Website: ulta-beauty
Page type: account-selection
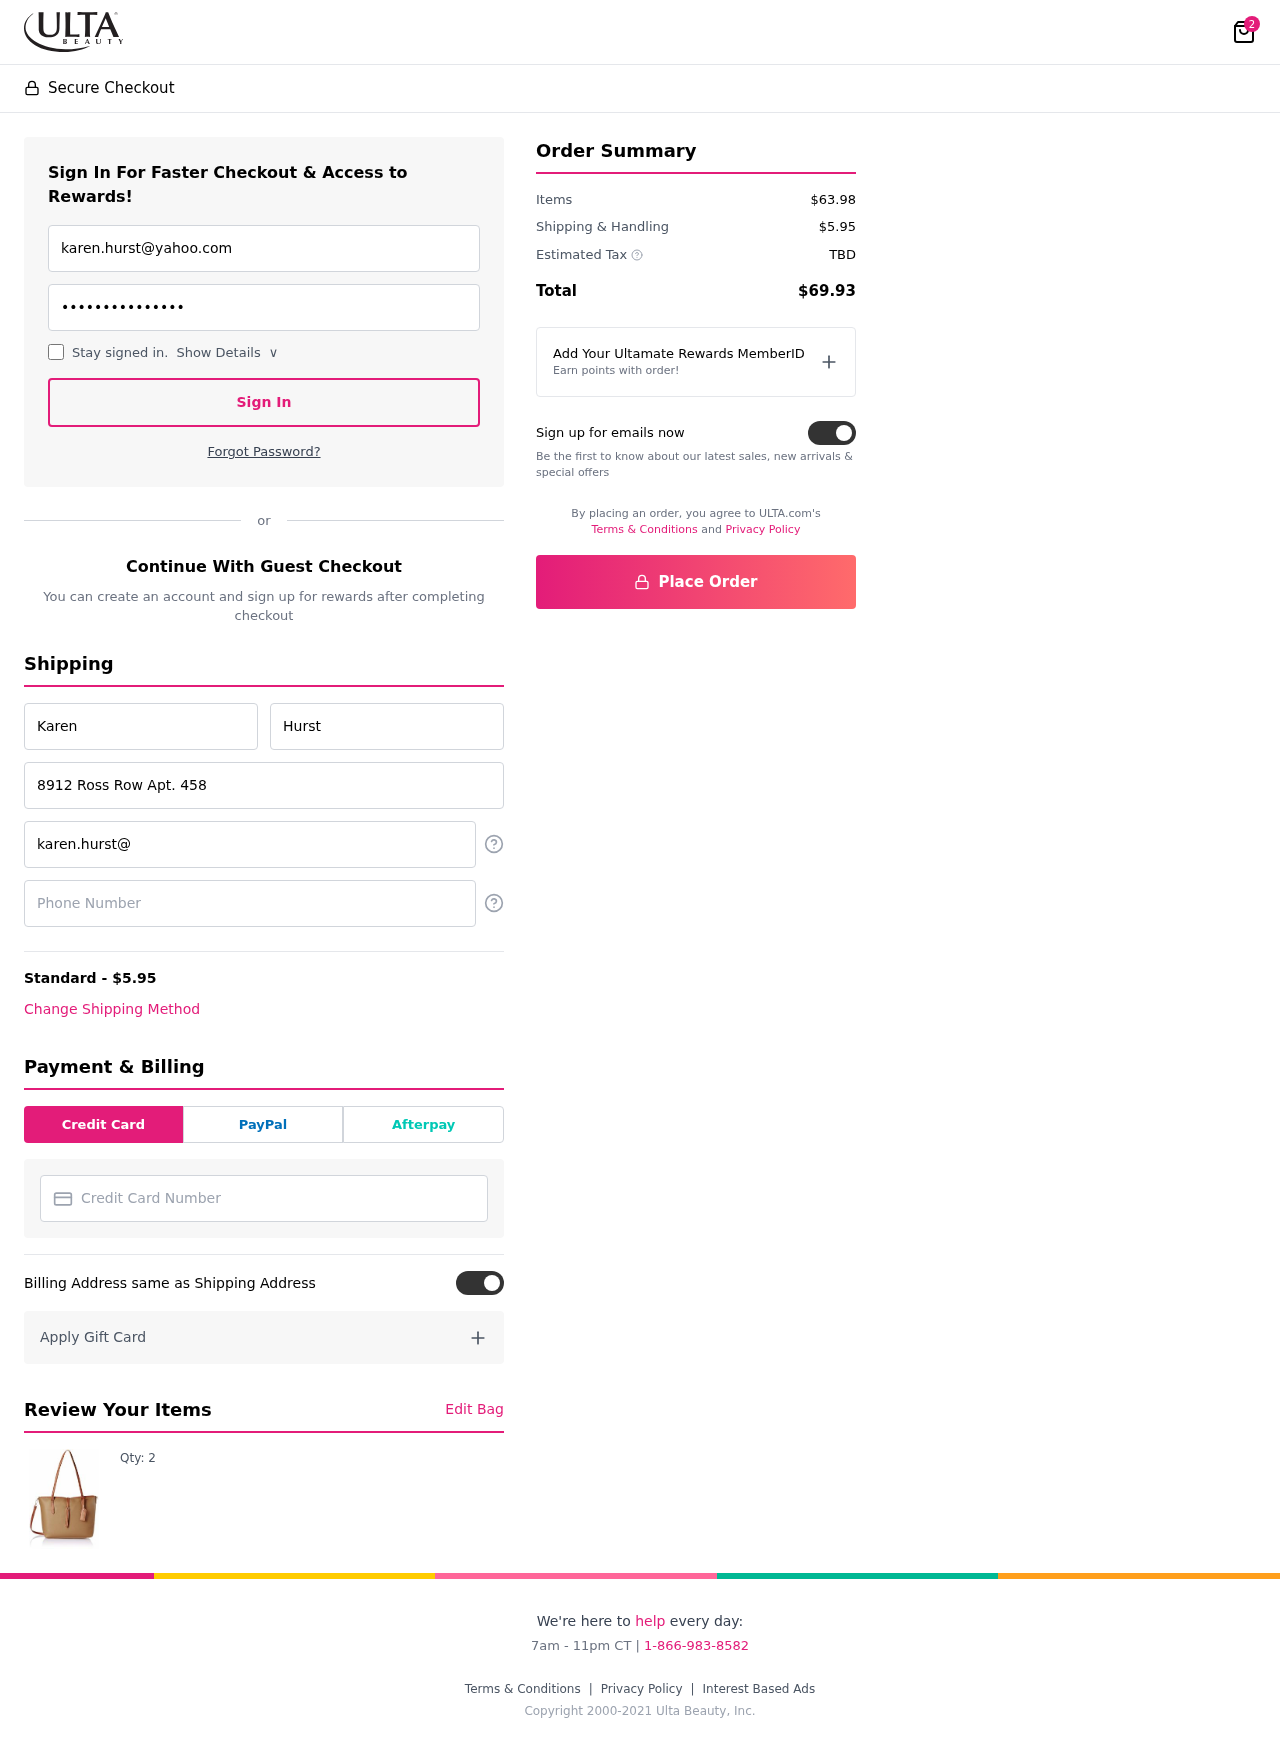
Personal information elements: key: PII_CARD_NUMBER
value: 6513 4046 8331 8761
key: PII_EMAIL
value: karen.hurst@yahoo.com
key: PII_EMAIL2
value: karen.hurst@yahoo.com
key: PII_FIRSTNAME
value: Karen
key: PII_LASTNAME
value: Hurst
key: PII_PHONE
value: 6474668357
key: PII_STREET
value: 8912 Ross Row Apt. 458
Product elements: key: PRODUCT1_QUANTITY
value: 2
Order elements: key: ORDER_NUM_ITEMS
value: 2
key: ORDER_SHIPPING_COST
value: $5.95
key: ORDER_SUBTOTAL
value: $63.98
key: ORDER_TAX
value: TBD
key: ORDER_TOTAL
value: $69.93